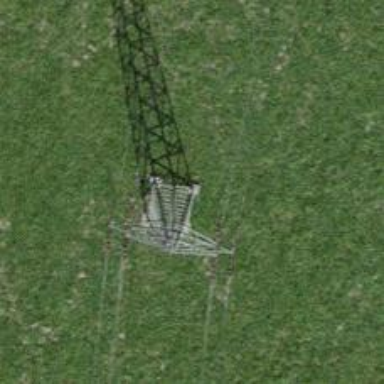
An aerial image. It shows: Power line is depicted.